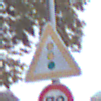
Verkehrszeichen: Lichtzeichenanlage
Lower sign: Geschwindigkeit70
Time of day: MorningAfternoon
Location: Outdoor (Urban)
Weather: Overcast
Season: NotSpecified
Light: Natural